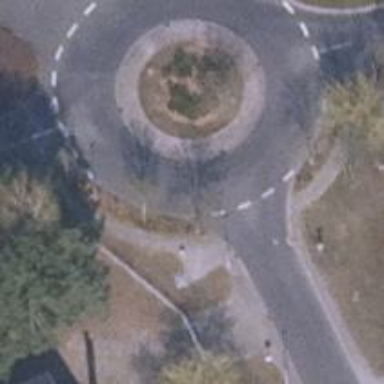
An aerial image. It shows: Unclassified road featuring roundabout.